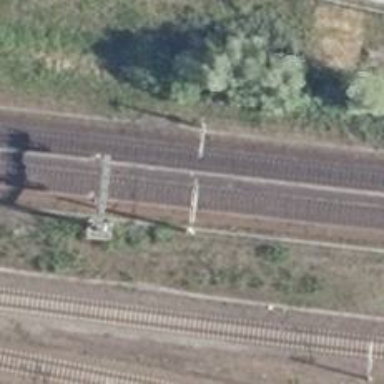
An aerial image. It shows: Railway milestone with catenary mast.